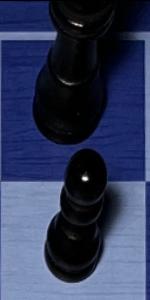
Label: Pawn_Black